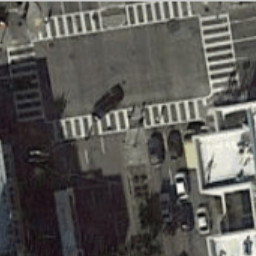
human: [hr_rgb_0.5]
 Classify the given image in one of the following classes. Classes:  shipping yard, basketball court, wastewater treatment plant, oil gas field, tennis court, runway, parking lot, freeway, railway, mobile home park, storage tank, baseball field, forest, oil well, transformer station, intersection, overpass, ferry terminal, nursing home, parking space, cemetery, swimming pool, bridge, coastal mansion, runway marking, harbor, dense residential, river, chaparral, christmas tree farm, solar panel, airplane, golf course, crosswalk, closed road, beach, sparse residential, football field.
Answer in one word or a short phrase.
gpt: crosswalk